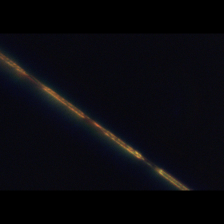
Taxon: Rhizosolenia_Proboscia
Group: Diatoms